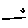
Label: line